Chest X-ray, PA view. Patient: 57 years old, sex M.
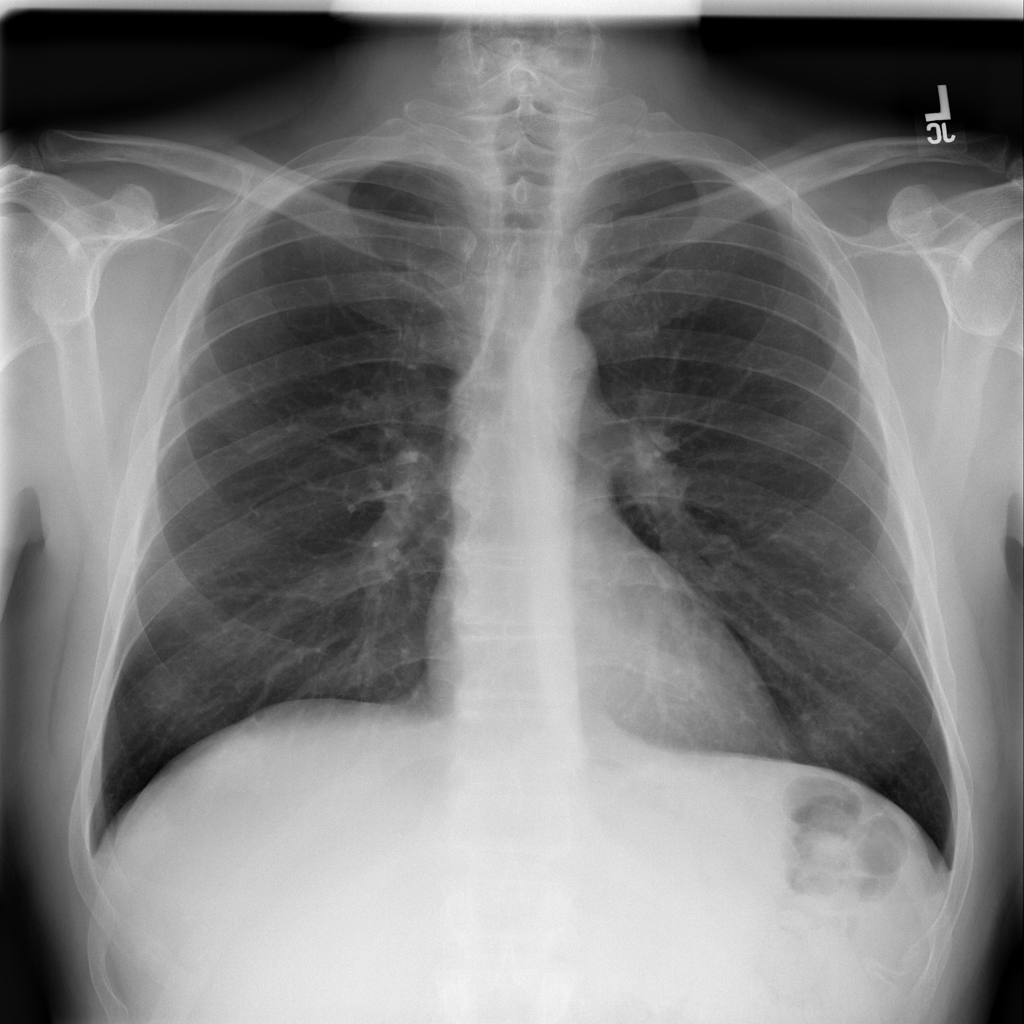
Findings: No Finding